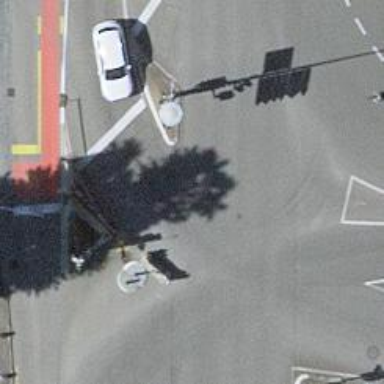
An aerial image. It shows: Road with traffic signals.